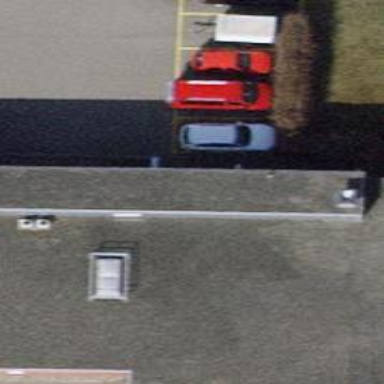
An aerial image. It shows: Surveillance system is in place.